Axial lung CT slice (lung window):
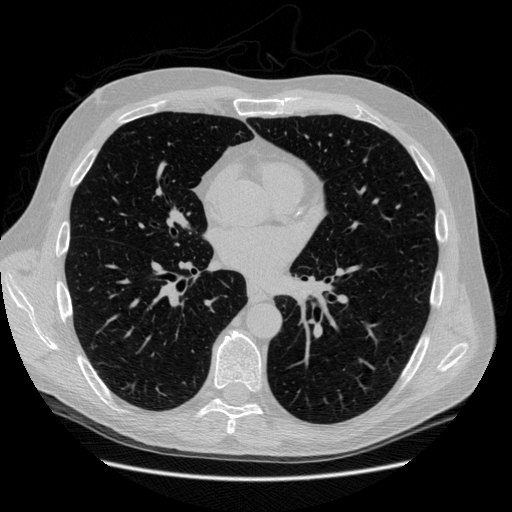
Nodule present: no